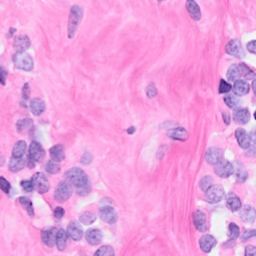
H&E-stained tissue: Breast